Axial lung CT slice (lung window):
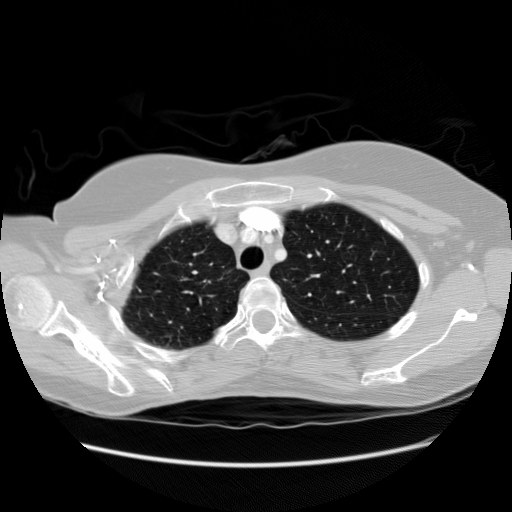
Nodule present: no